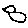
Label: bird